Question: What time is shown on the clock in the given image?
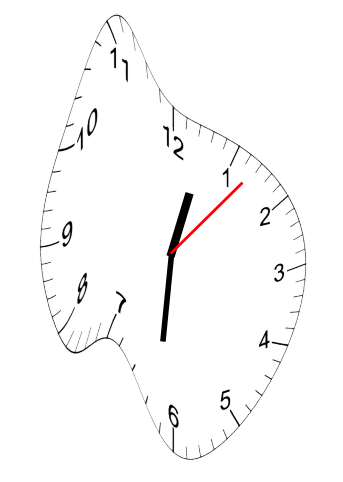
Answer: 12:31:07